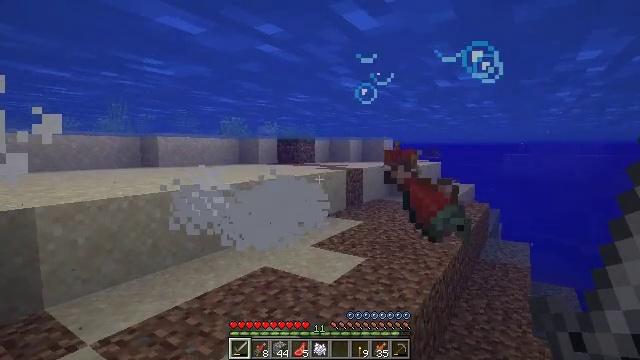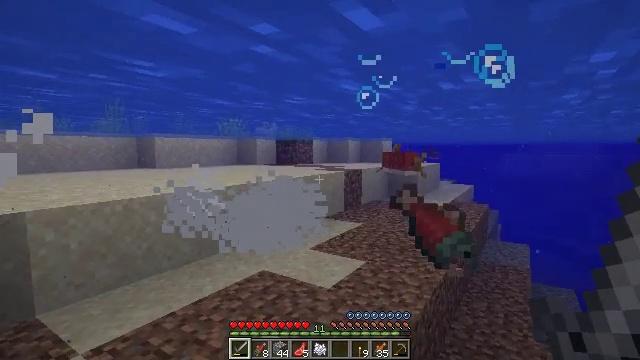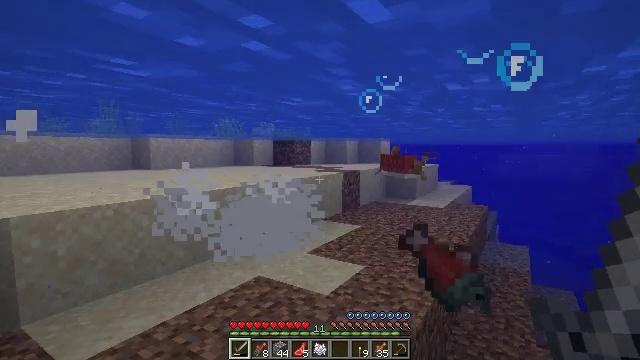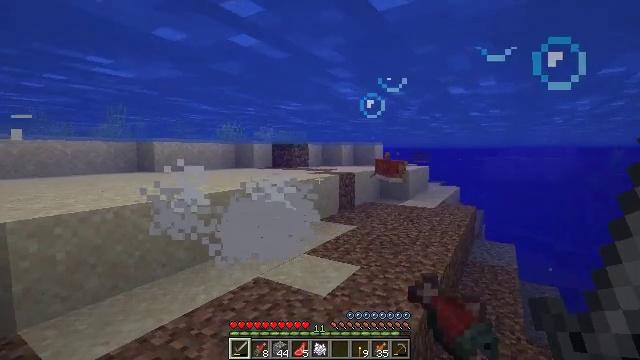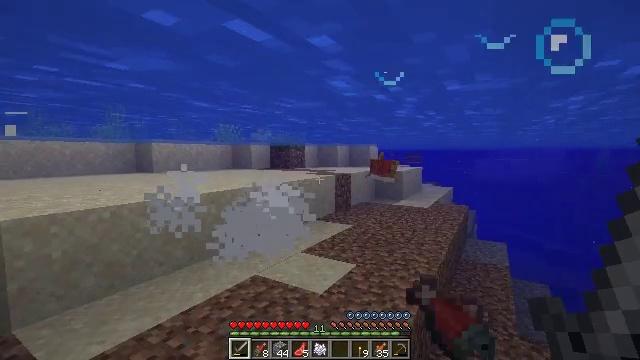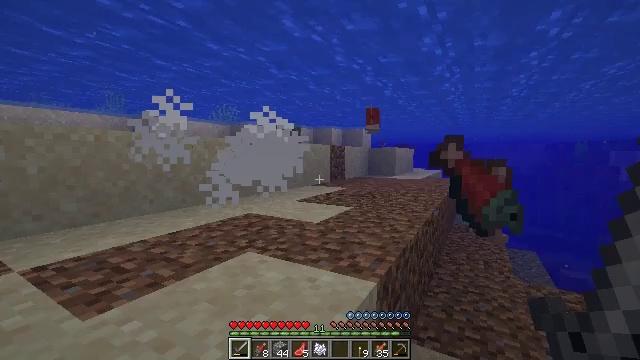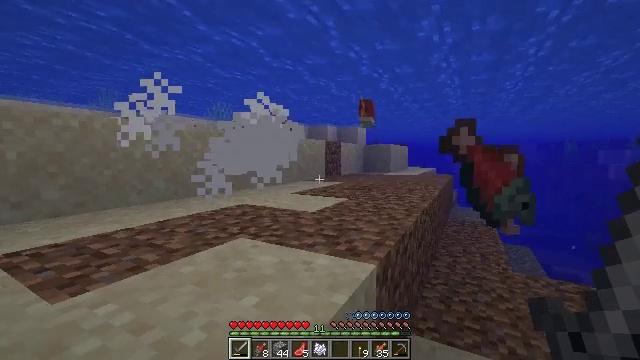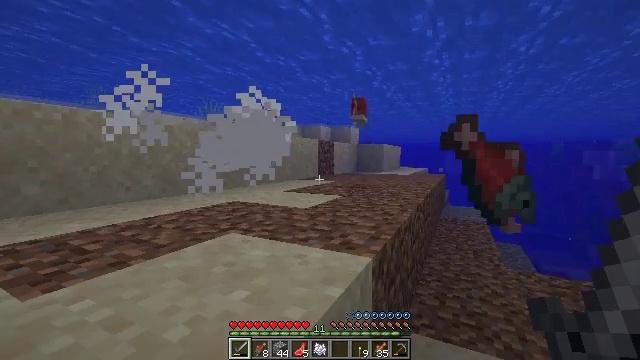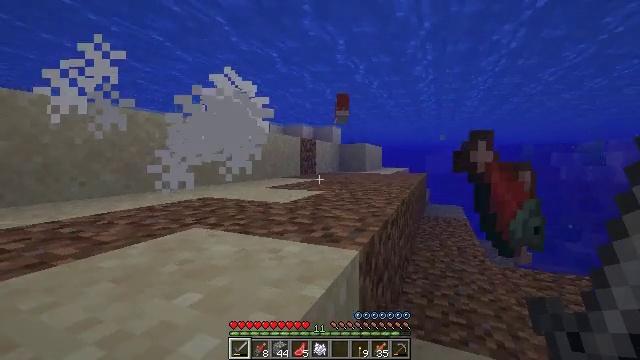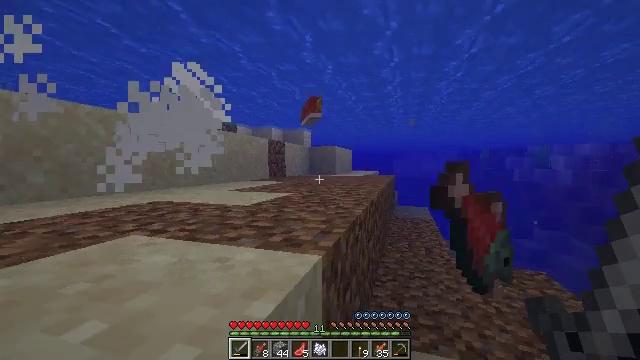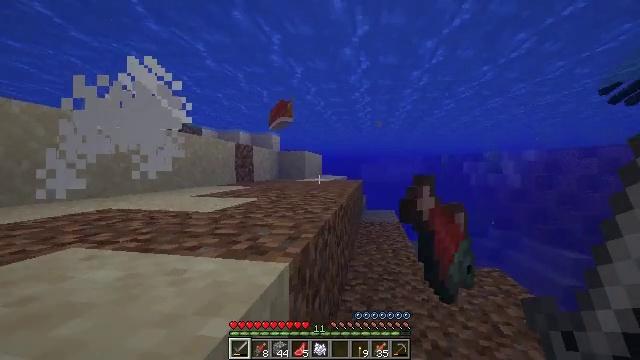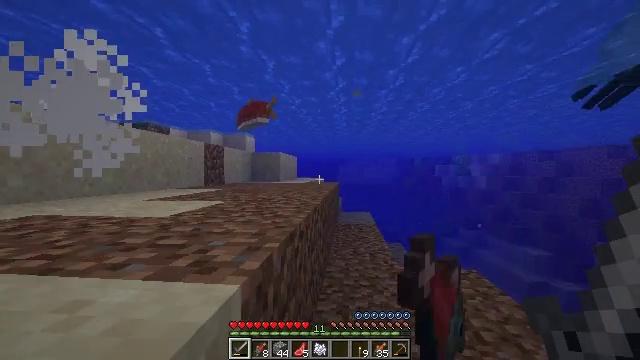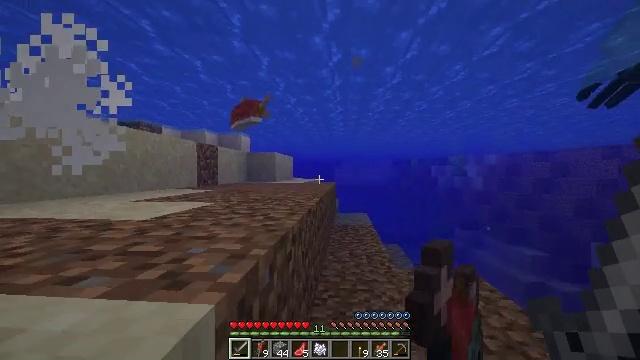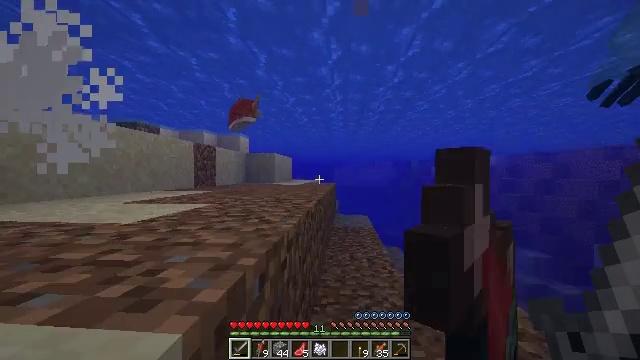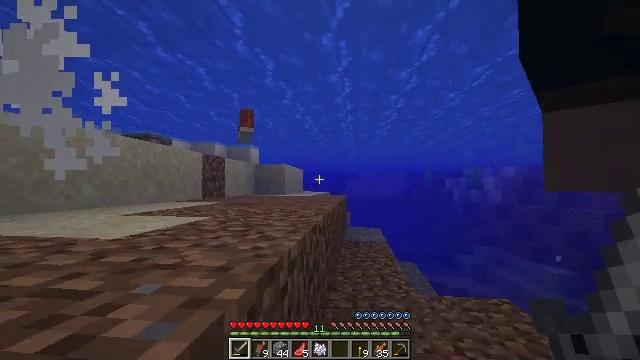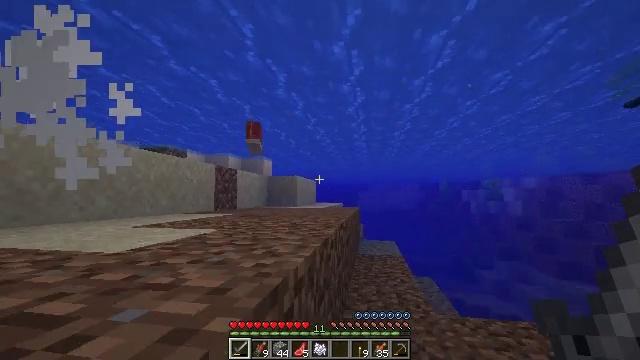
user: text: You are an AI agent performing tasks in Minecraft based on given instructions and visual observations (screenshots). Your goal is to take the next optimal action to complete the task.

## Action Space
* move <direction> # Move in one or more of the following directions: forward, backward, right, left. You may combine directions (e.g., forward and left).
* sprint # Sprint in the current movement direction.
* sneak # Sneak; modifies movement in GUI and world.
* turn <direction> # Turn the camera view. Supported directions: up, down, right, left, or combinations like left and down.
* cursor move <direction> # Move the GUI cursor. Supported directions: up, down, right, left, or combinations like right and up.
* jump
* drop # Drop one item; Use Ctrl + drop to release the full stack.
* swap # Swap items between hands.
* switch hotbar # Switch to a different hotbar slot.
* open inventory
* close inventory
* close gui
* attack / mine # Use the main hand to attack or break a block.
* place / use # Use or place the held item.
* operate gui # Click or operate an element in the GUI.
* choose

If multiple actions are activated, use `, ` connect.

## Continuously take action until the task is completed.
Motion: motion action
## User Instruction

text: Hunt fish.
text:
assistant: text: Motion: move forward
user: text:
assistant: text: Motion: move forward, sprint
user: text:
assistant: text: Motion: move forward, sprint
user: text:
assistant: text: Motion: move forward, sprint
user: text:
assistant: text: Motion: move forward, sprint, turn right
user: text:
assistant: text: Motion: move forward, sprint, turn right
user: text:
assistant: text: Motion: move forward, turn right
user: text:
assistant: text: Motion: move forward, turn right
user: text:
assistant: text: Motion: move forward, turn right
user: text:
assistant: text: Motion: move forward, turn right and up
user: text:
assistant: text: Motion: move forward, turn right
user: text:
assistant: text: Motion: move forward
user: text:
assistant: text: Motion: move forward
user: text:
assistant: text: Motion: move forward, turn left and up
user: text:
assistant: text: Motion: move forward, turn left and up
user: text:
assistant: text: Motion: move forward, turn left and up
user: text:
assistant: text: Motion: move forward, turn left and up
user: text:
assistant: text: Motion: move forward
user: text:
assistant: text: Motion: move forward
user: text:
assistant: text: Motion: move forward
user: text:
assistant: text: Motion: move forward
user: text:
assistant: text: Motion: move forward, turn left
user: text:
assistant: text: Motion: move forward, turn left, jump
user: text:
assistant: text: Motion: move forward, turn left and down, jump
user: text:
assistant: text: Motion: move forward, turn left and down, jump
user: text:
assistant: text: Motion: move forward, turn left, jump
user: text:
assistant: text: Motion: move forward
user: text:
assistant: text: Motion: move forward
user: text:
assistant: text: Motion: move forward
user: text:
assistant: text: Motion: move forward